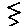
Label: zigzag